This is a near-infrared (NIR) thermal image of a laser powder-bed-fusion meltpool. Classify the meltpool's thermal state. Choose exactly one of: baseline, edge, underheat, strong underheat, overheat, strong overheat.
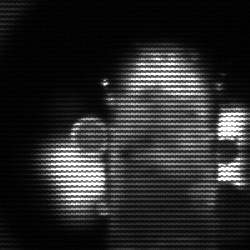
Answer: strong underheat